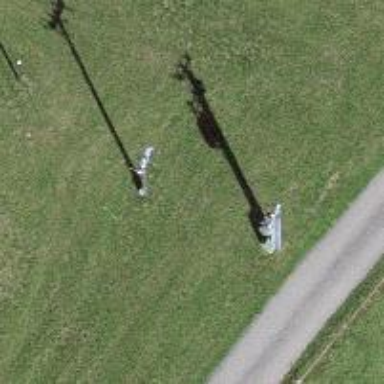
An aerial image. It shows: Power pole.